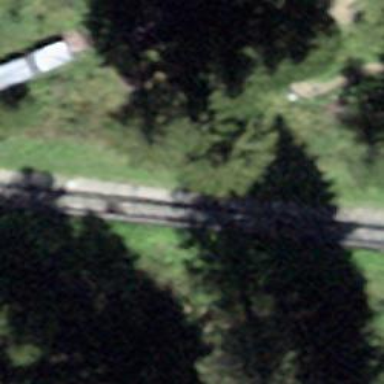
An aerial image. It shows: Funicular railway with one track.